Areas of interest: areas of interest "Sport and cultural"
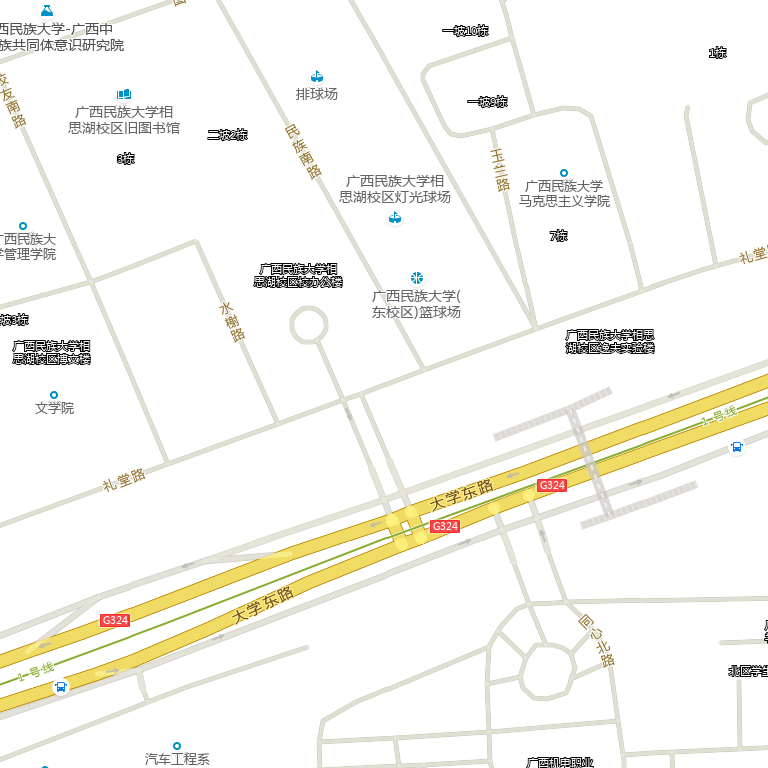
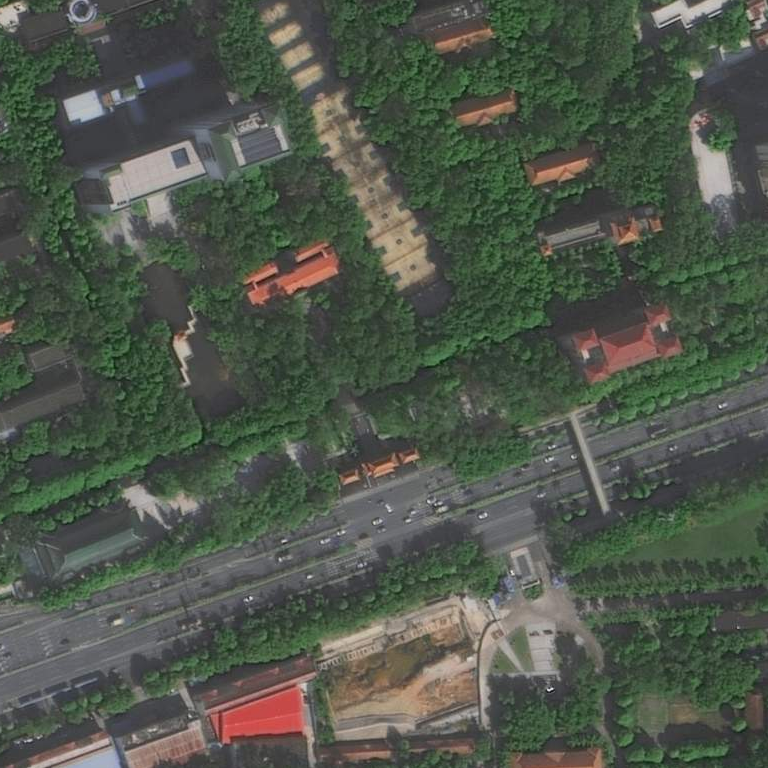